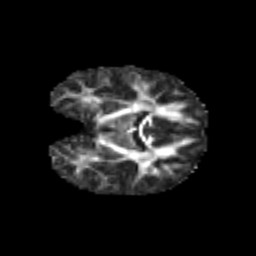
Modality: FA
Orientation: coronal
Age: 6
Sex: male
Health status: healthy